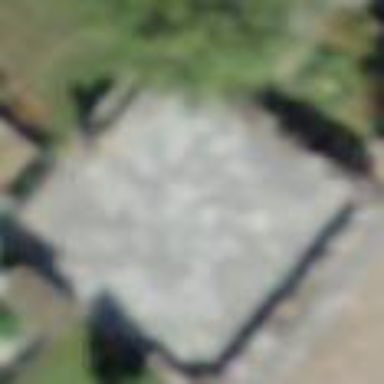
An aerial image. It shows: Garage building.